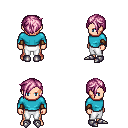
a pixel art fantasy rpg character, male body template, human, light skin, teal long-sleeve shirt, white pants, pink pixie cut hairstyle, cloth bracers, metal boots, four views (front, back, left, right), 2x2 character sprite sheet, small pixel art, hard edges, no anti-aliasing